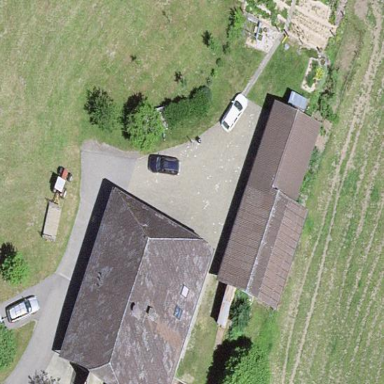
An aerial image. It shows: Farm building.